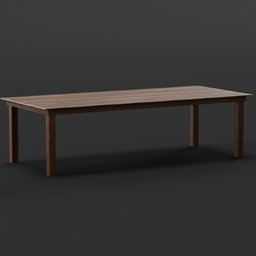
Label: furniture